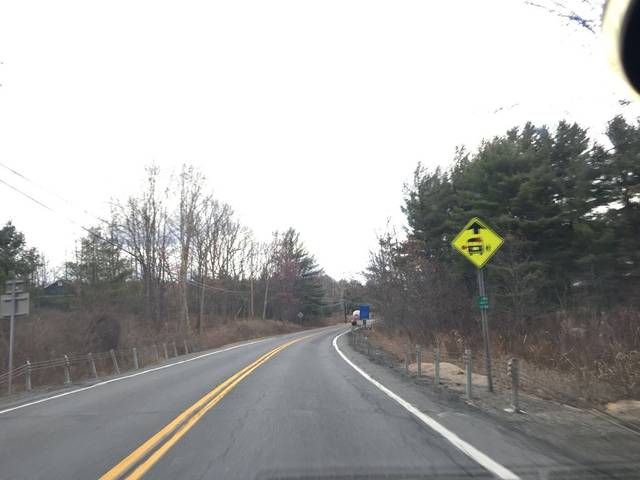
Region: United States
Coordinates: 42.59, -73.618